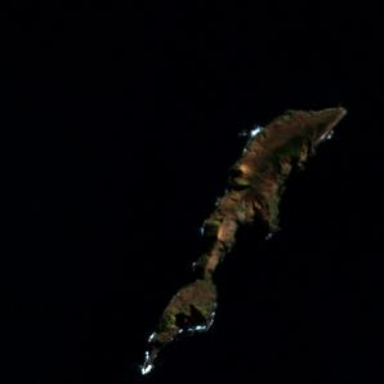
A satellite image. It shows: Island with natural coastline.